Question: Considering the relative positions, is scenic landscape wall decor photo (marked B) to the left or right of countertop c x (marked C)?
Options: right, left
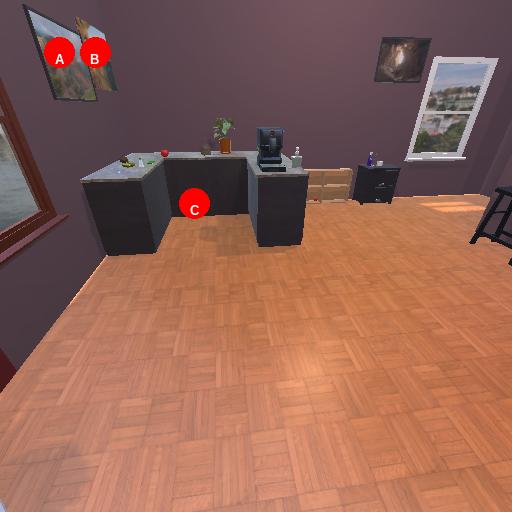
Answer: right